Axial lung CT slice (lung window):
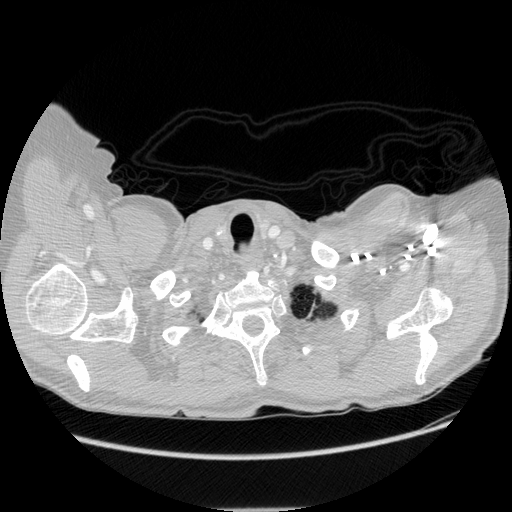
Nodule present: no